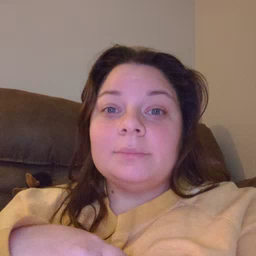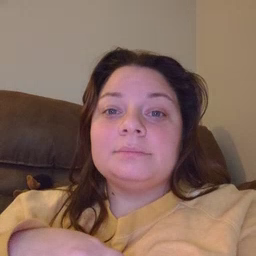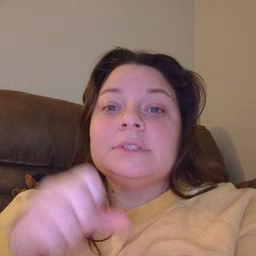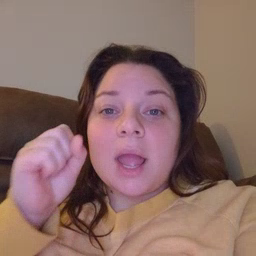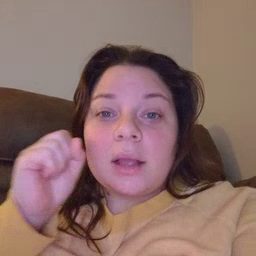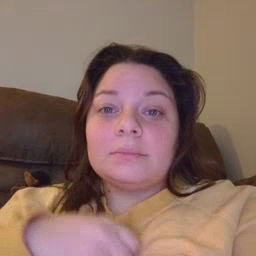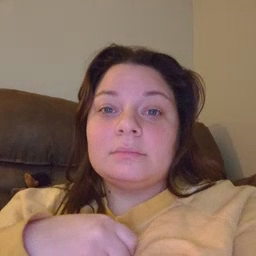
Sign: snack